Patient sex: M
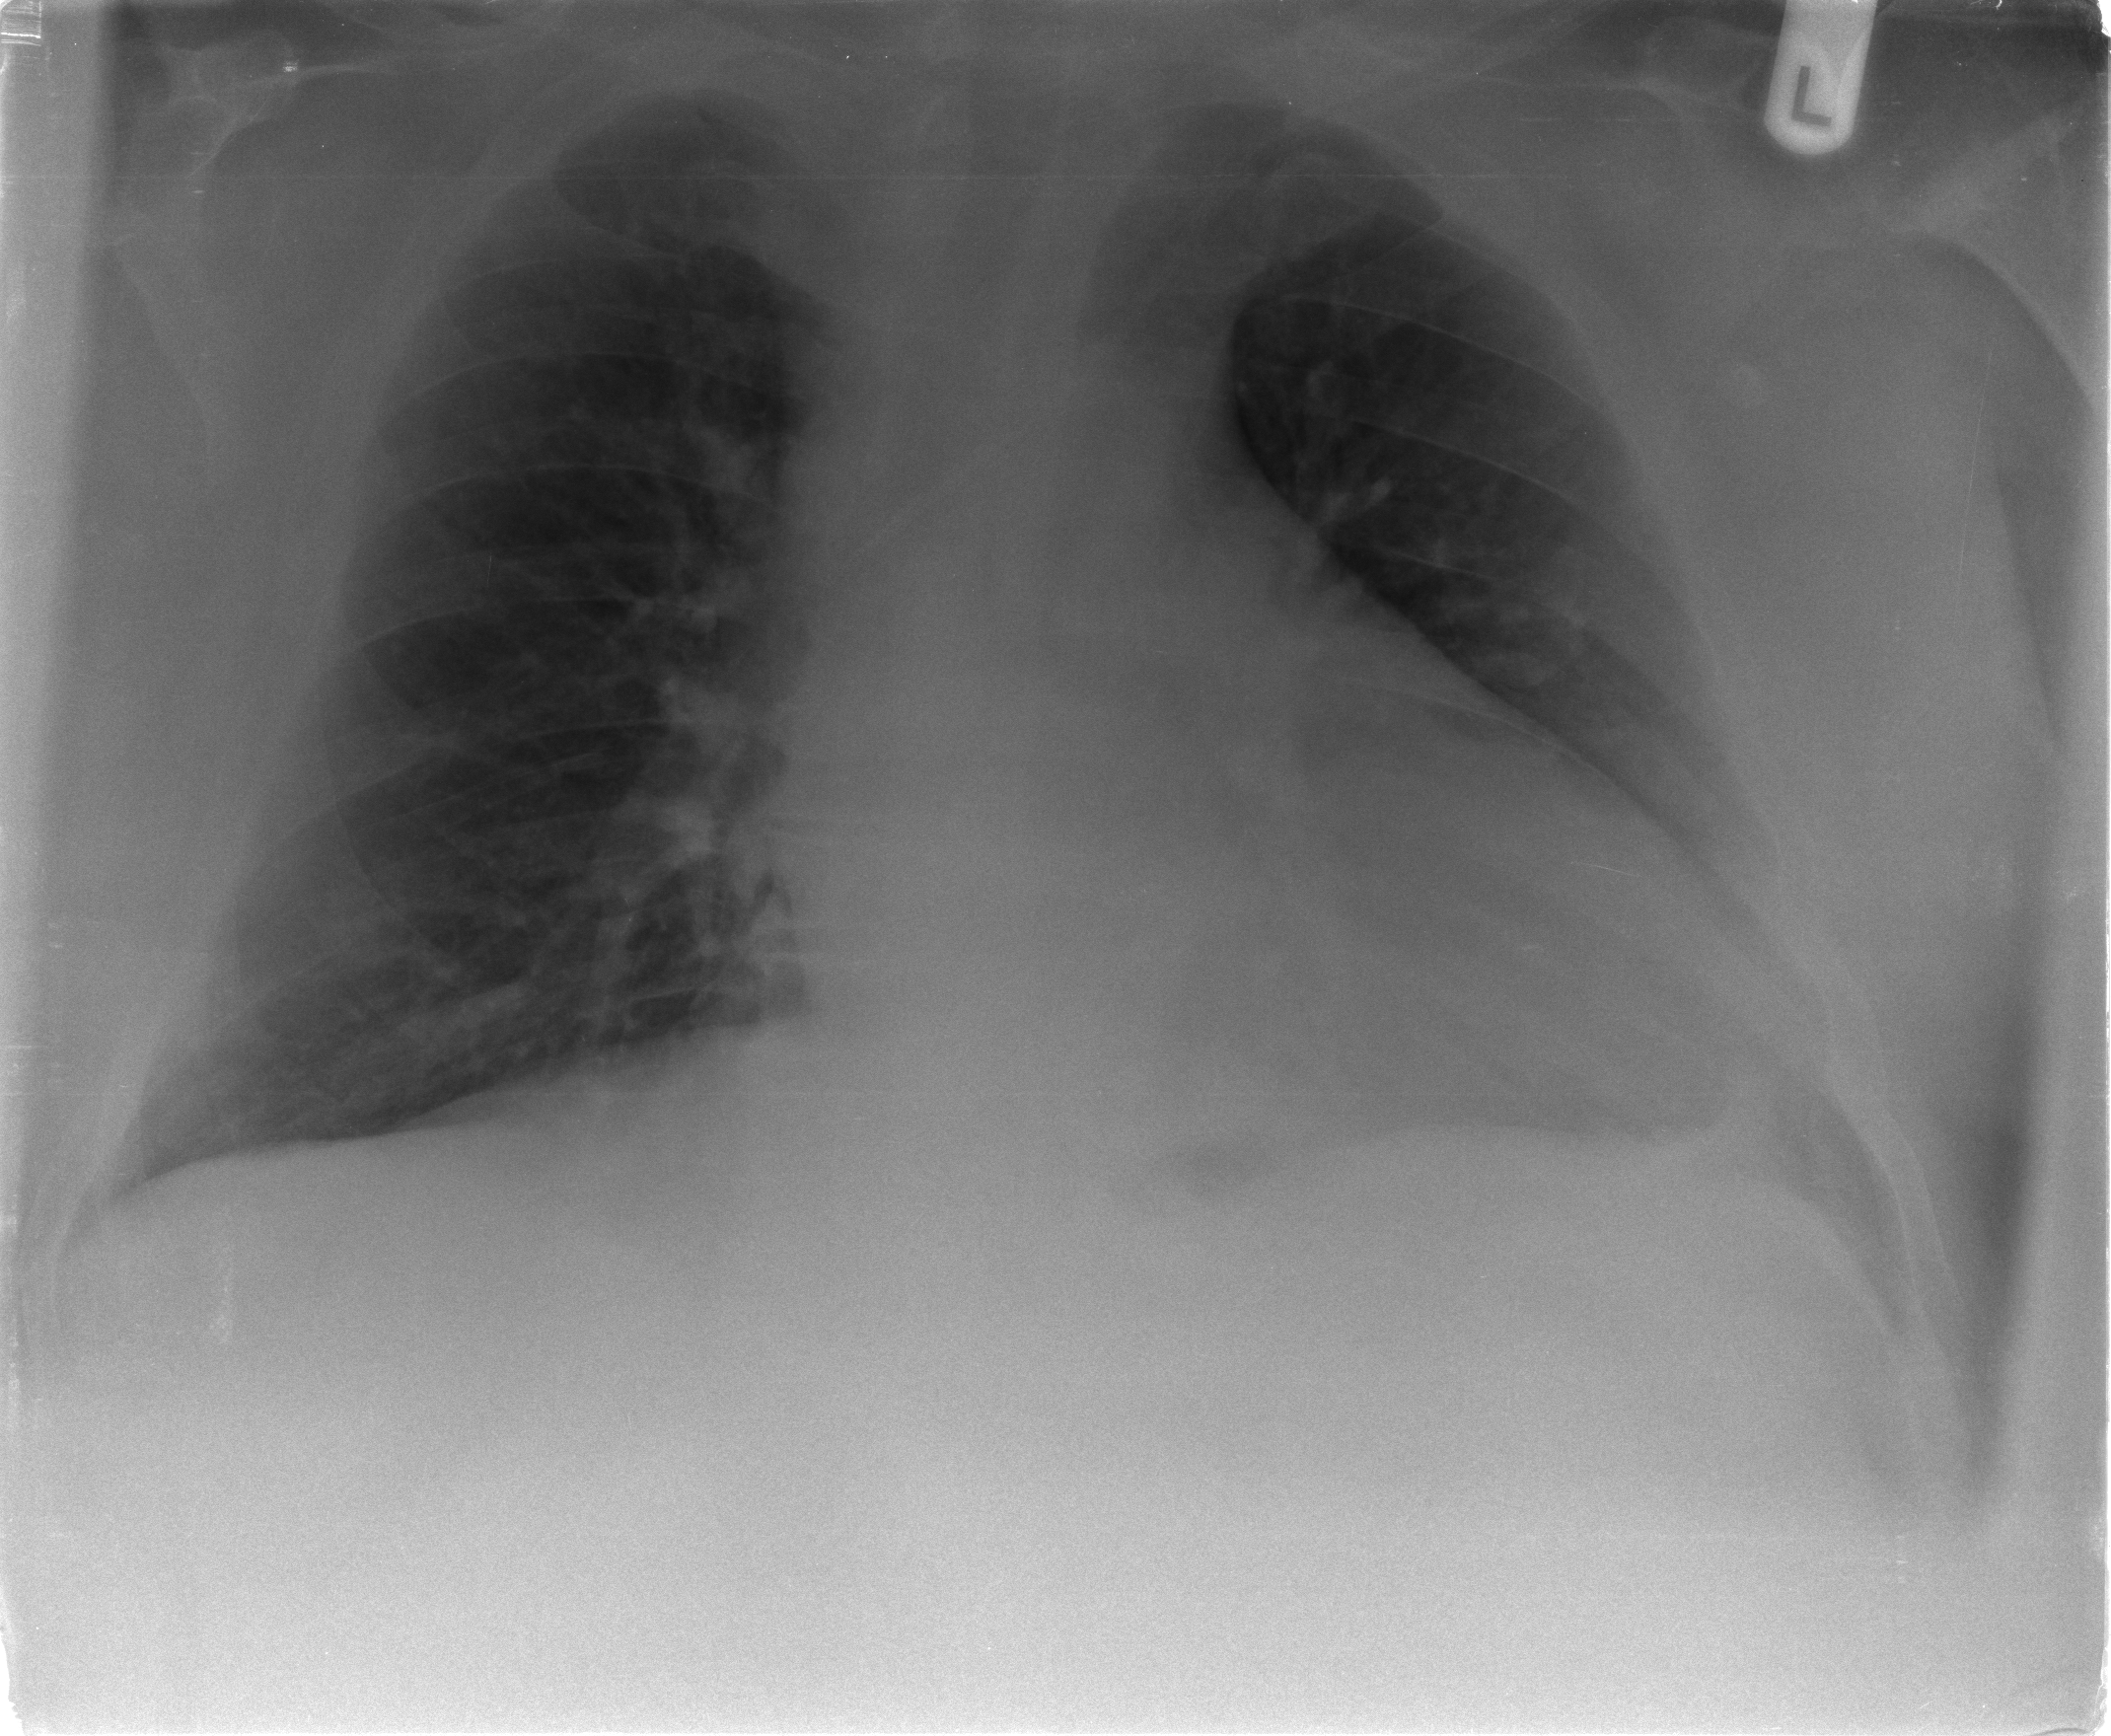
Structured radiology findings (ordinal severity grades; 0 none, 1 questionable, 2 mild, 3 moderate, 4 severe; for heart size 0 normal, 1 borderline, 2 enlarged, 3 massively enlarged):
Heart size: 2
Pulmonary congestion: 0
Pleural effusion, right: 0
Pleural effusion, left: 0
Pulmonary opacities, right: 0
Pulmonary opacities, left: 0
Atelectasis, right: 0
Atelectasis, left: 2